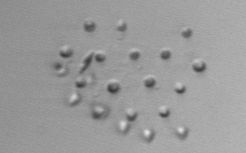
Label: Parvicorbicula_socialis